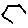
Label: hexagon